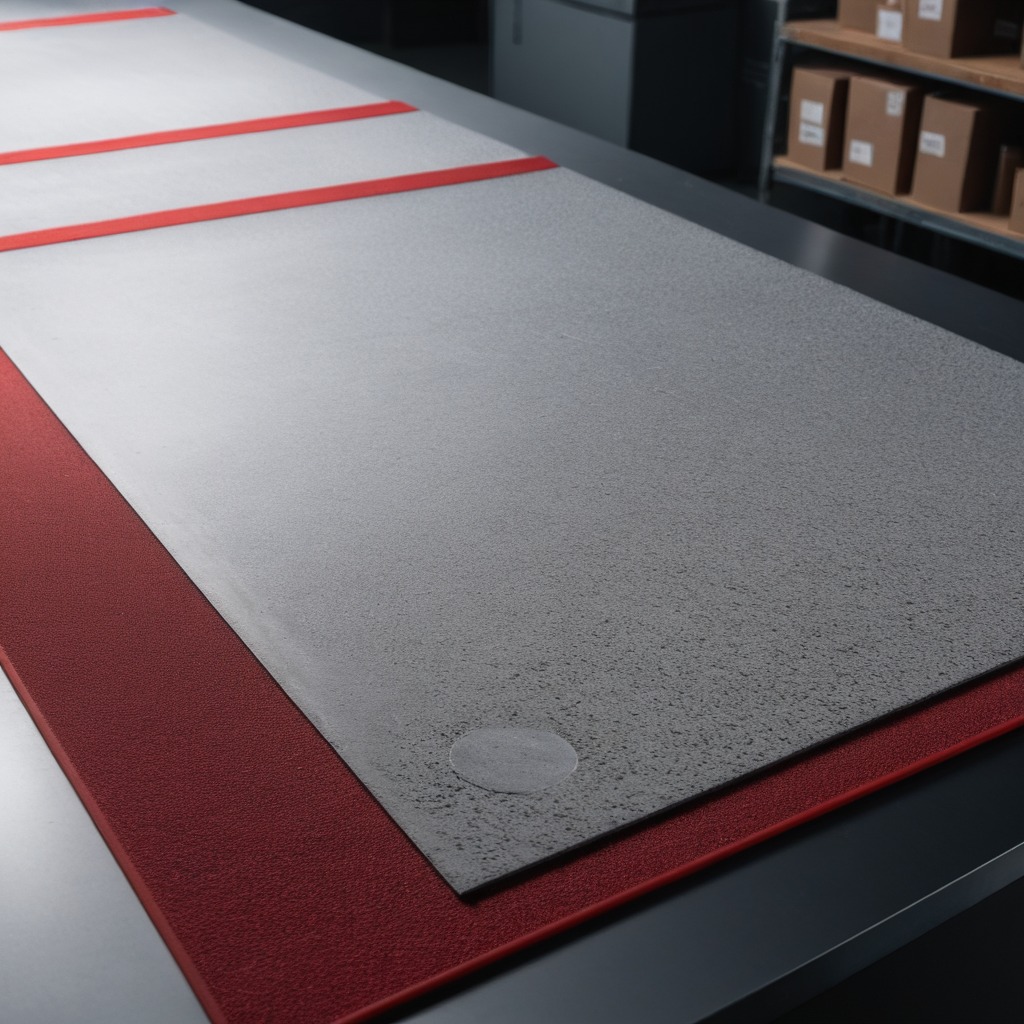
A flat metal washer lies on a clean granite tabletop covered with a red rubber mat inside a workshop under bright overhead lighting crisp shadows high clarity worn but beneath the mat